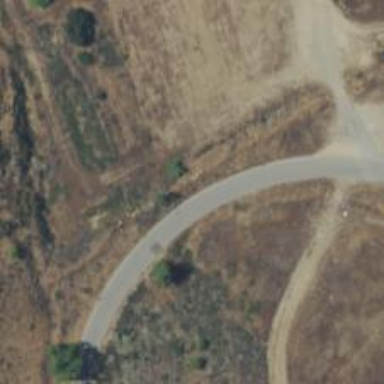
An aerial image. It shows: Unclassified road.